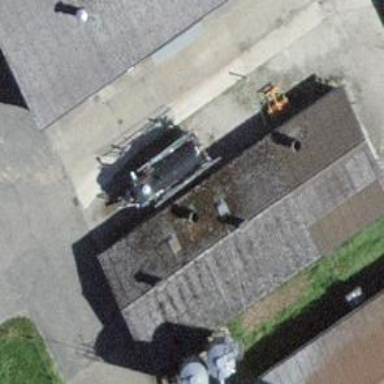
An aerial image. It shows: Sty building.